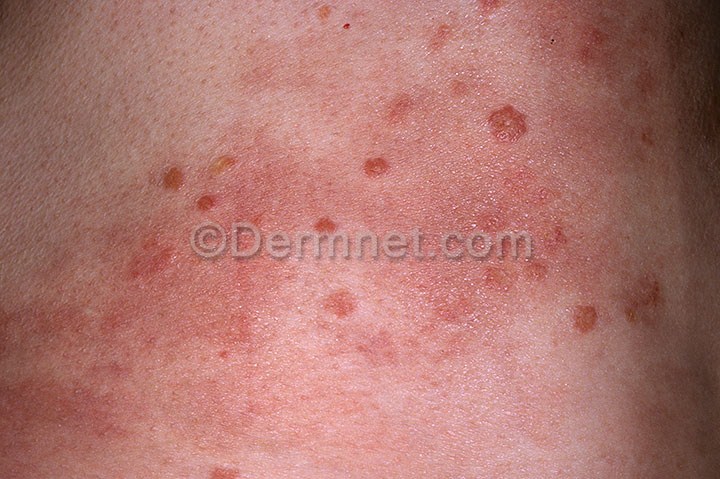
Disease: Psoriasis pictures Lichen Planus and related diseases